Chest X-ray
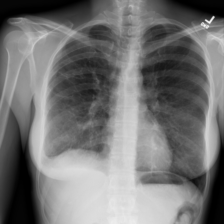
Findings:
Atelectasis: negative
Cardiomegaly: negative
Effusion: negative
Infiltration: negative
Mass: negative
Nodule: negative
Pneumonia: negative
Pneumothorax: negative
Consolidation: negative
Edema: negative
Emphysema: negative
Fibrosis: negative
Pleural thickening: negative
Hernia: negative